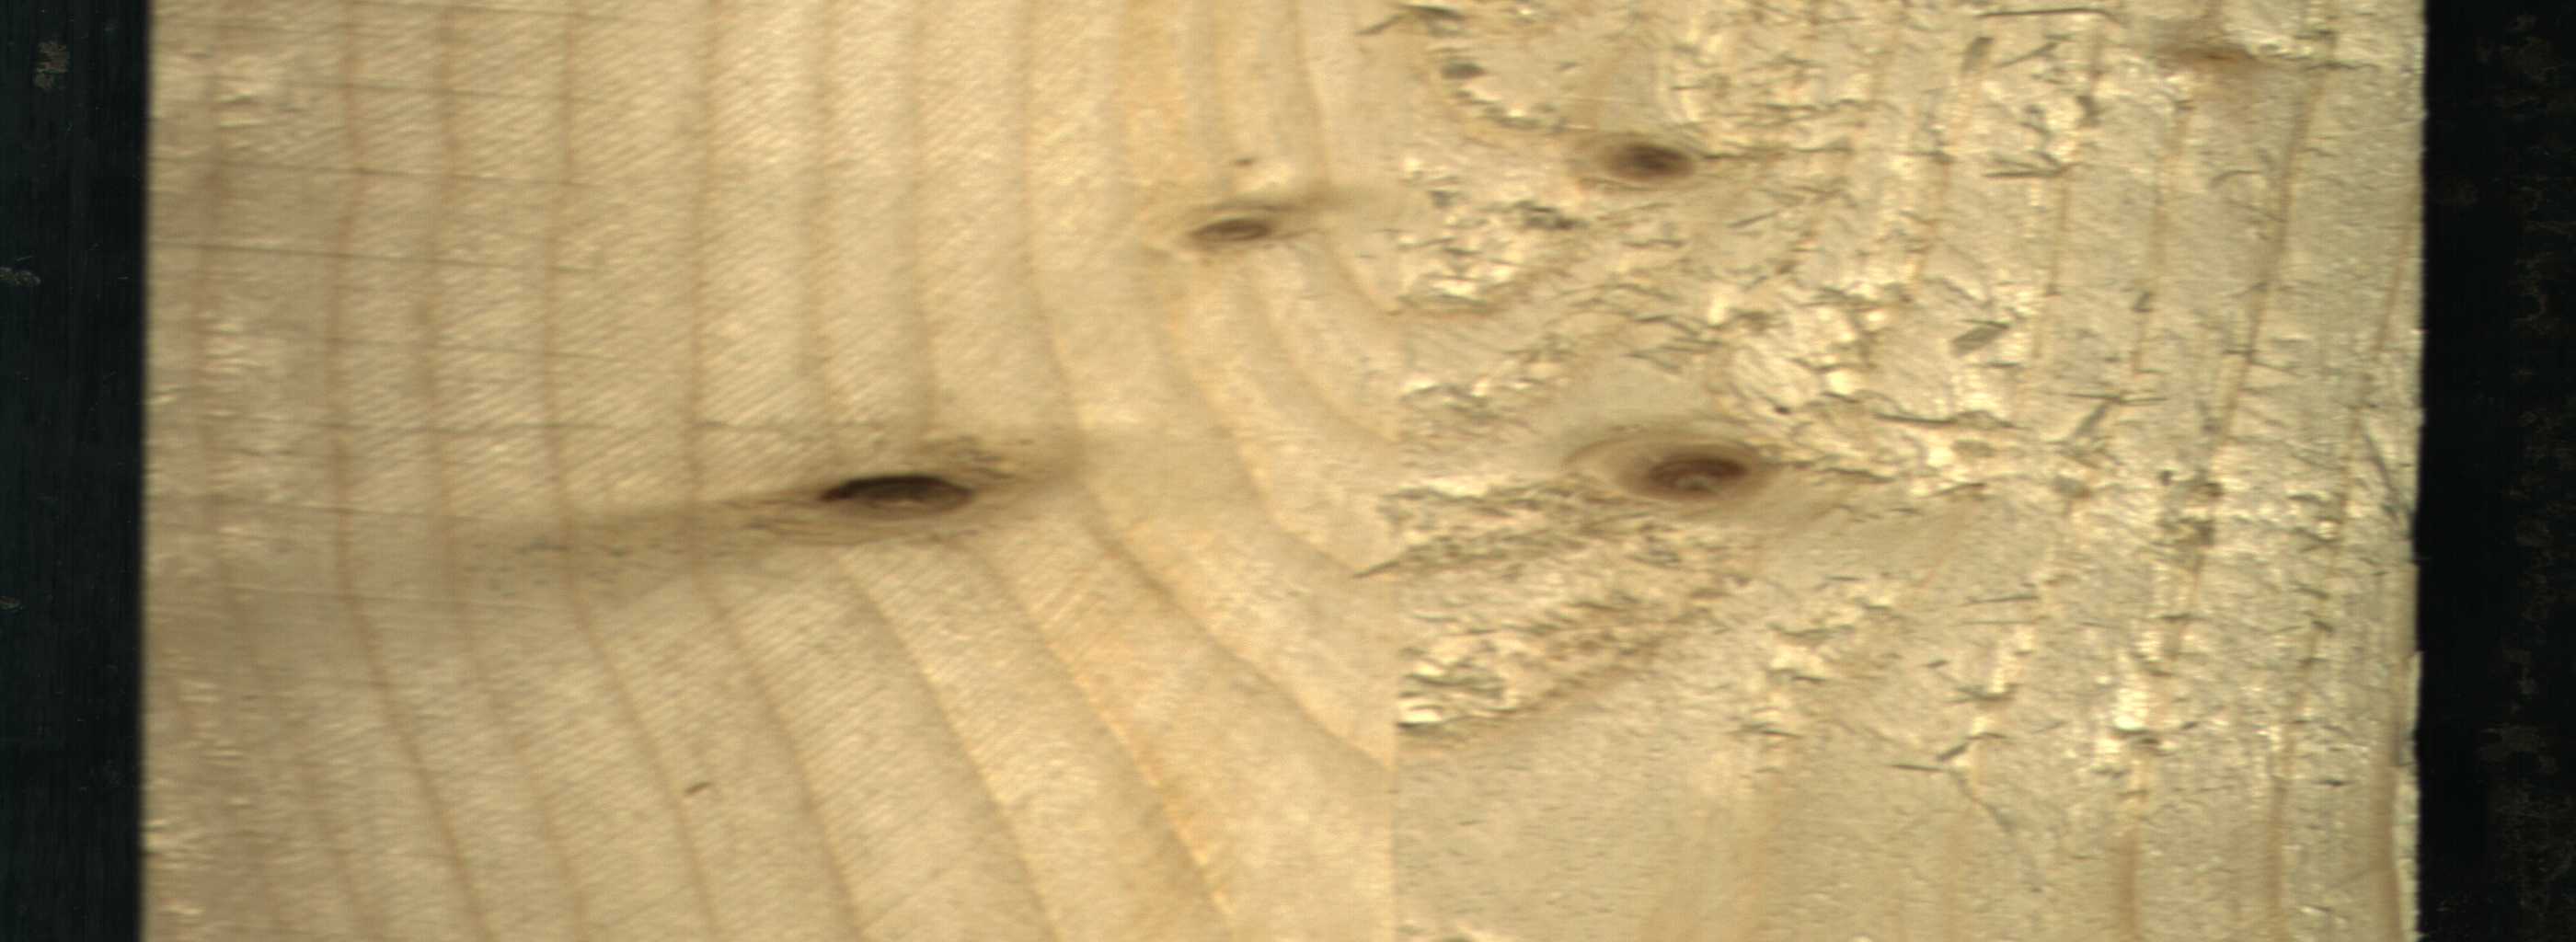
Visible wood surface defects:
Dead_Knot
Live_Knot
Live_Knot
Live_Knot